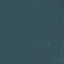
Land use / land cover: SeaLake